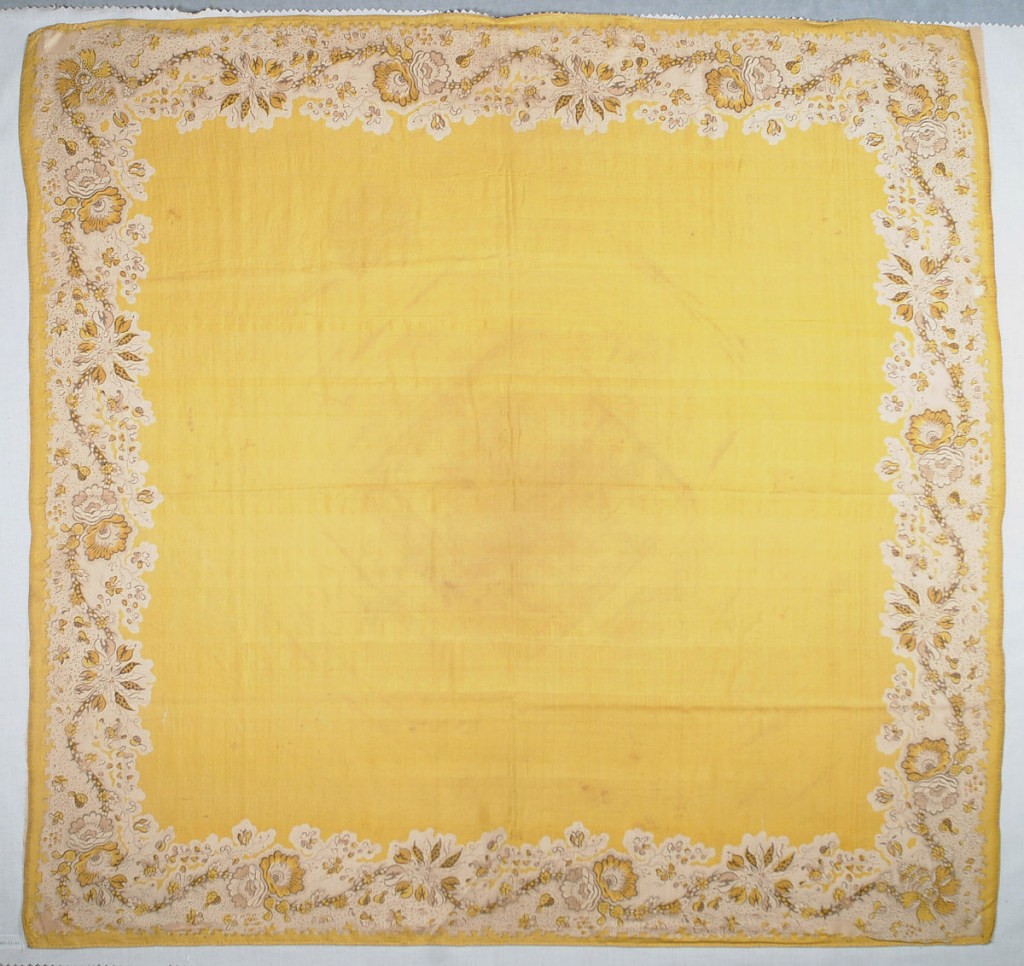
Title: Handkerchief
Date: late 19th century
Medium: silk Technique: block printed on plain weave
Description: Yellow silk handkerchief with printed border in brown and yellow on cream showing a flowering vine on a stippled ground. Hemmed on the two ends.